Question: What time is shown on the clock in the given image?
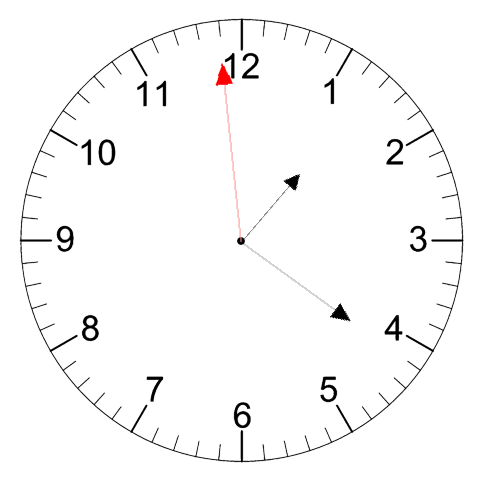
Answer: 01:20:59